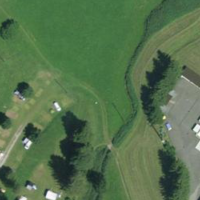
EUNIS habitat code: 44
Species observed at this site:
Maniola jurtina